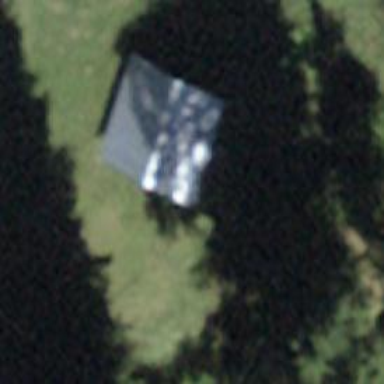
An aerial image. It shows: Rural barn.